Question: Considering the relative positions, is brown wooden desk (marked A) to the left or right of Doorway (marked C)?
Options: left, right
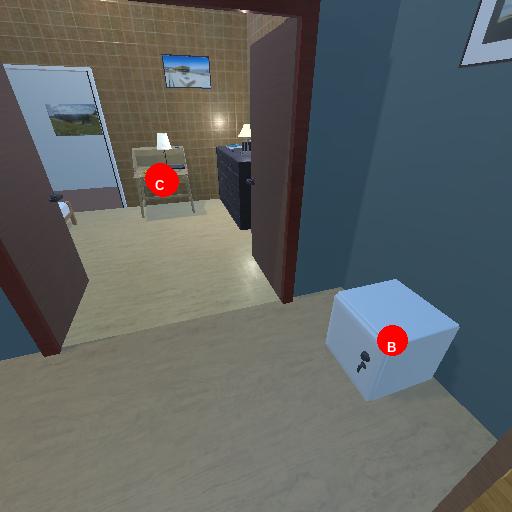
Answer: left